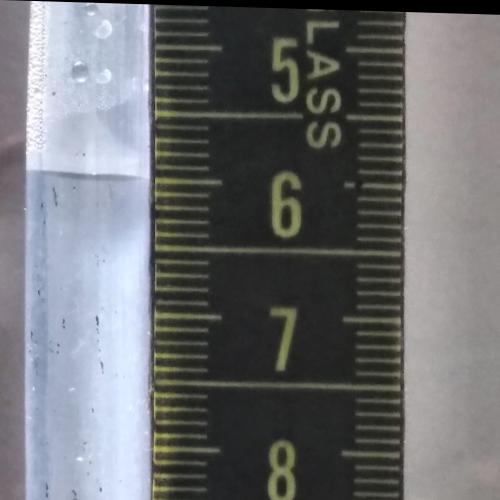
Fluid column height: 6.0 cm